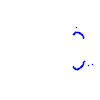
Particle: kaon